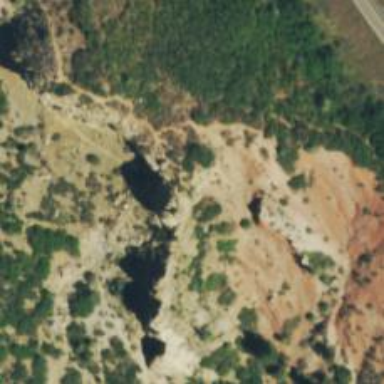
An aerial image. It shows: Crag climbing spot located at natural cliff.